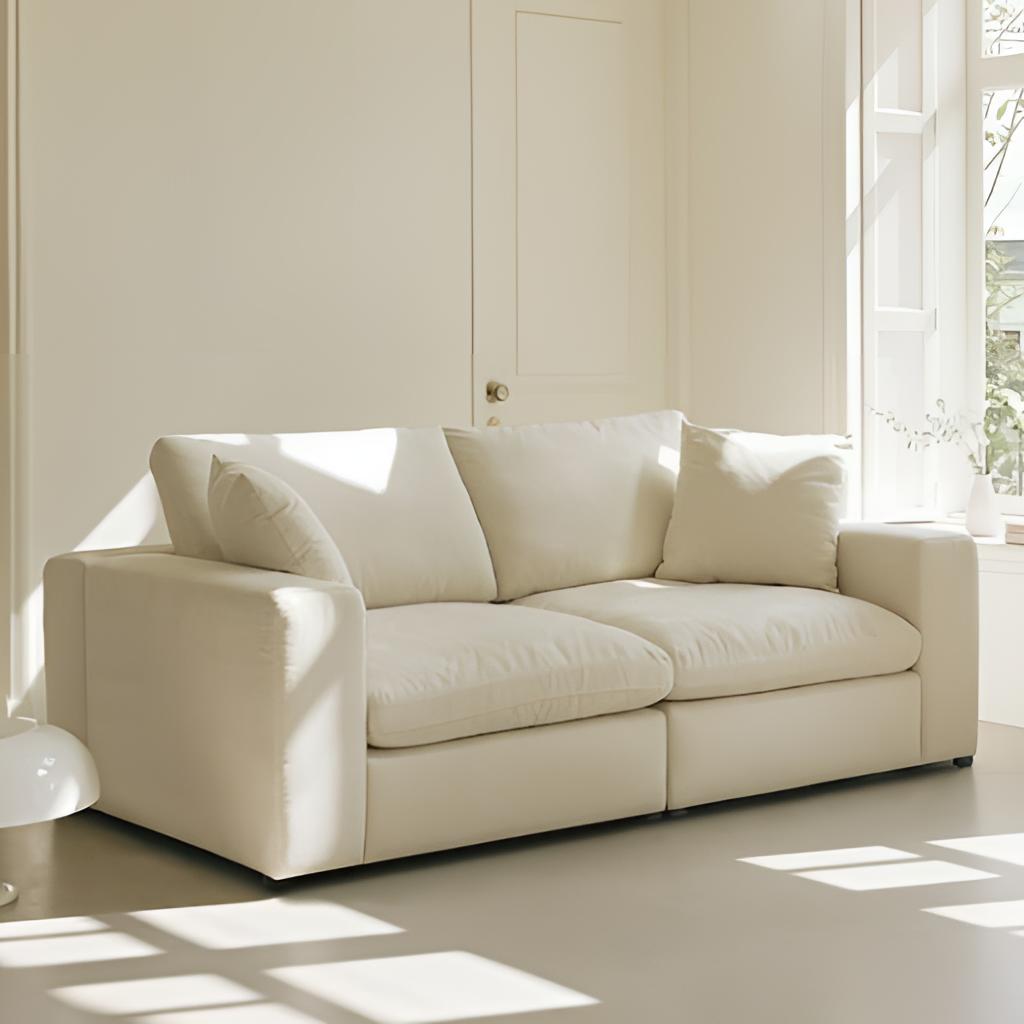
living room, beige fabric sofa, paint wallpaper, with solid pattern, minimalist, beige tile flooring, with smooth pattern